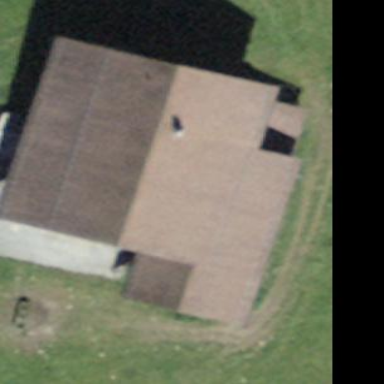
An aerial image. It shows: Farm building.